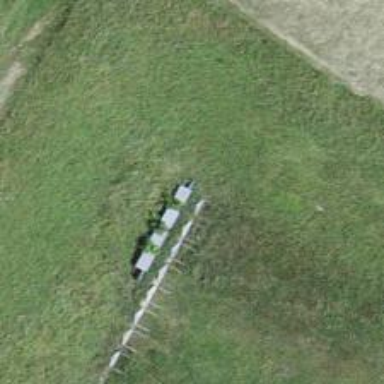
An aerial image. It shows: Retaining wall.